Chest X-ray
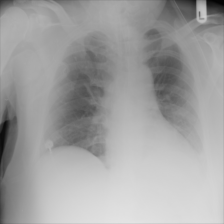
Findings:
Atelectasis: positive
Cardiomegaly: negative
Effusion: negative
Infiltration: positive
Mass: negative
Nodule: negative
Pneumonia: negative
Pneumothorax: negative
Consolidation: negative
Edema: negative
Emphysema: negative
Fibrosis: negative
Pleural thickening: negative
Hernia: negative